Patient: sex M, age 38
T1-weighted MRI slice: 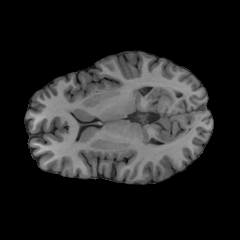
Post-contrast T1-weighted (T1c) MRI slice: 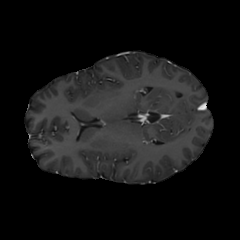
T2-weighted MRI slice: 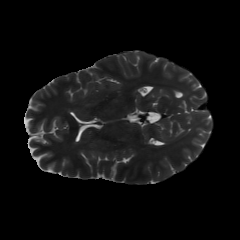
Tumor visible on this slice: no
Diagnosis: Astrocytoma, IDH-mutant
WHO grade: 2